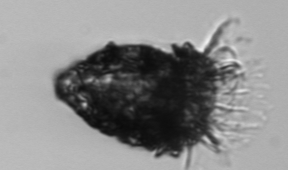
Label: Stenosemella_pacifica